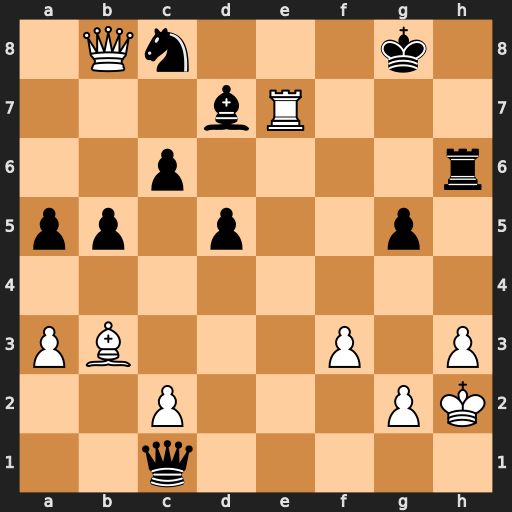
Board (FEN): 1Qn3k1/3bR3/2p4r/pp1p2p1/8/PB3P1P/2P3PK/2q5
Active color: w
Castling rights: -
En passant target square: -
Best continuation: Rxd7 Qf4+ Qxf4